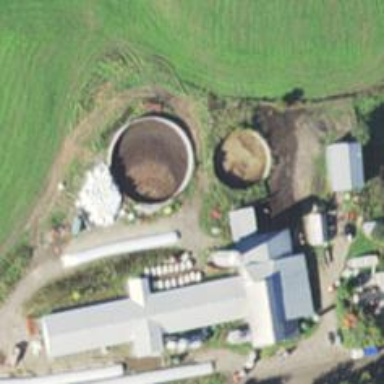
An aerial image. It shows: Silo.